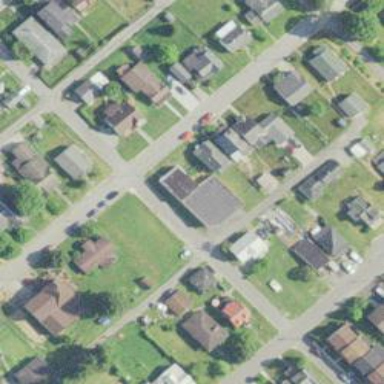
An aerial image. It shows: Alleyway designated as service road.